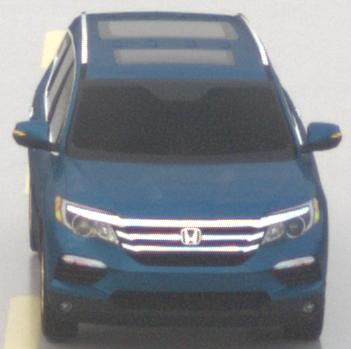
Make: Honda
Model: Pilot
Detailed model: 3
Model produced from: 2015
Model produced until: 2022
Doors: 5
Color: blue
Road condition: wet road
Daytime: morning or afternoon
Contrast: low contrast